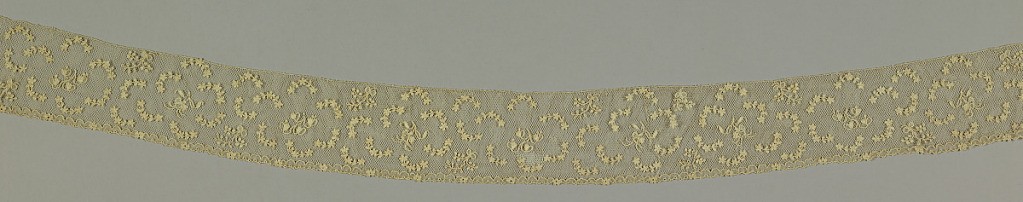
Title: Edge lace
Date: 18th century
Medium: linen Technique: needle lace
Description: Narrow edging of Point d'Alençon in a design of floral sprays showing snow drops and carnations; one edge worked in fine mesh with picots on cordonnet. Period Louis XV.